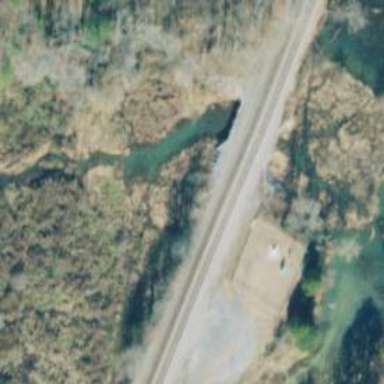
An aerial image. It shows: Railway bridge over siding rail service.